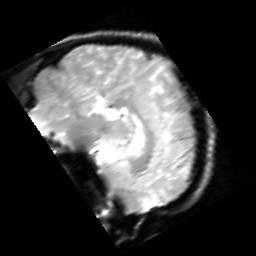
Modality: inplaneT2
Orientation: sagittal
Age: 25
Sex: male